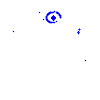
Particle: electron